Question: i'm building a gauge widget with raphaeljs, starting with
<URL> example..
I don't understand what the criteria is for select a particular "center" for the needle:
in the first example the center of the needle is [140, 5] and the second is [67, 13]... how the author calculate it?
..and can i place the needle like this

or it's necessary to place it in the middle of the circle/gauge?
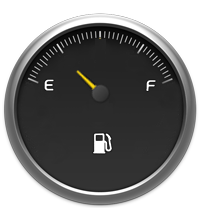
Answer: Take a look at <URL>
The little dot that the gauge pivots on is 67 px right and 13 px down from the top left of the image in this original orientation. That's how you need to slice and measure your image. ("Pivot point" would be a much better way for Raphael docs to explain it than "center point", it's confusing.)
You'll want to attach your background to the gauge at about 97, 81, assuming you crop that gauge image right to its edges (~193x193).
That's gonna look really cool when it's done ;^)